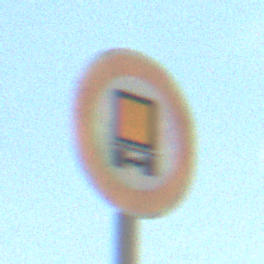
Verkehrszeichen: VerbotKennzeichnungspflichtigeKraftfahrzeugeGefaehrlicheGueter
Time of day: Midday
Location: Outdoor (Suburban)
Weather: PartlyCloudy
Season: NotSpecified
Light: Natural